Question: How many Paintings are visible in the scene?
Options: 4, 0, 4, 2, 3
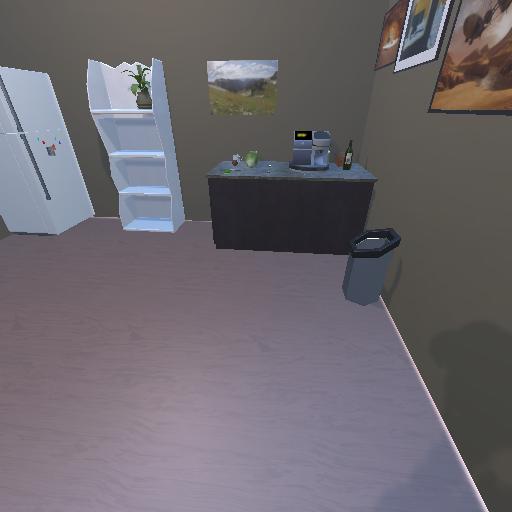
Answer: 4